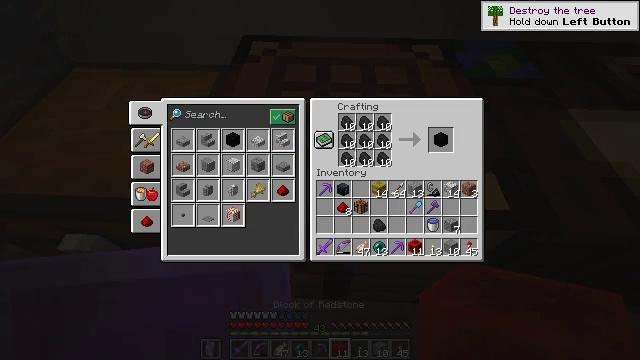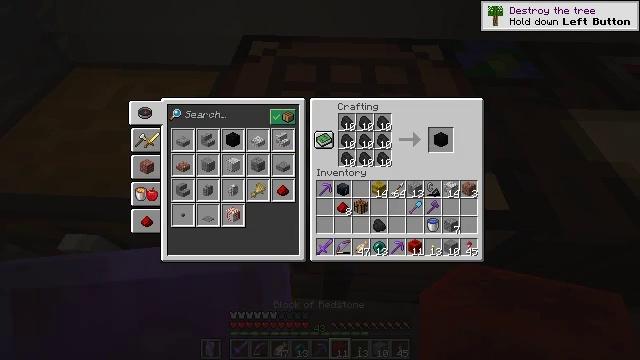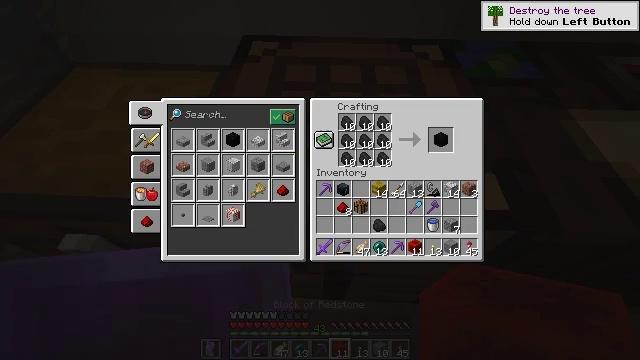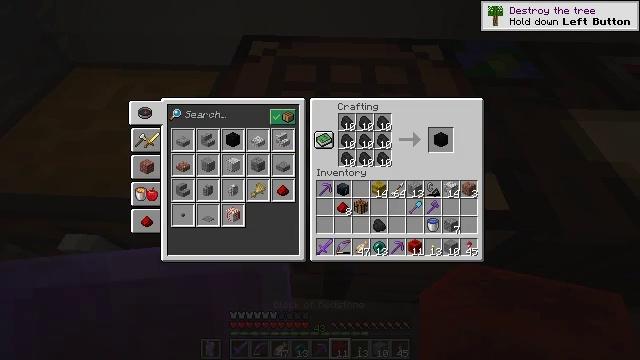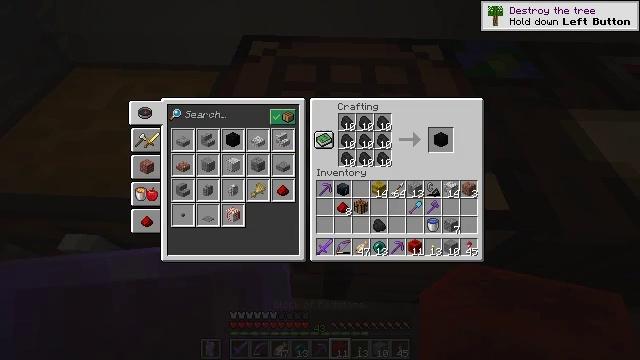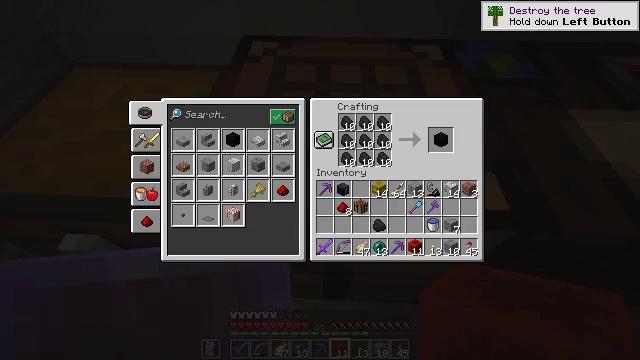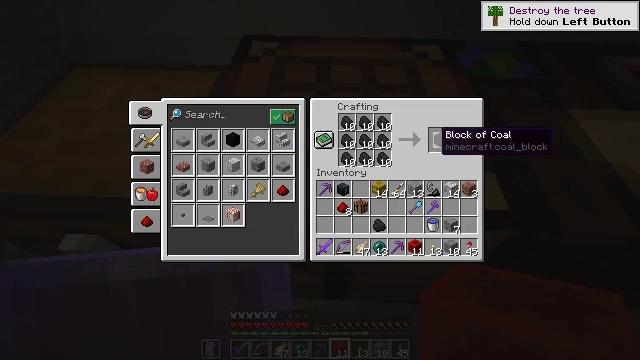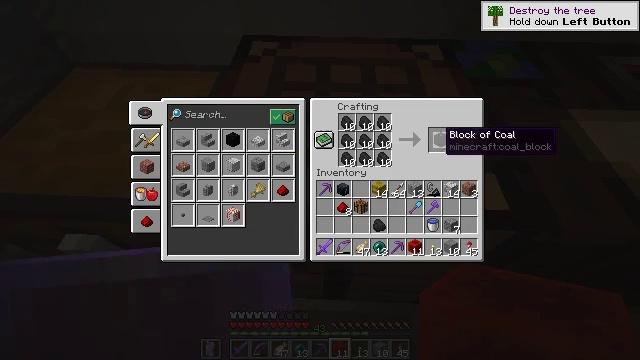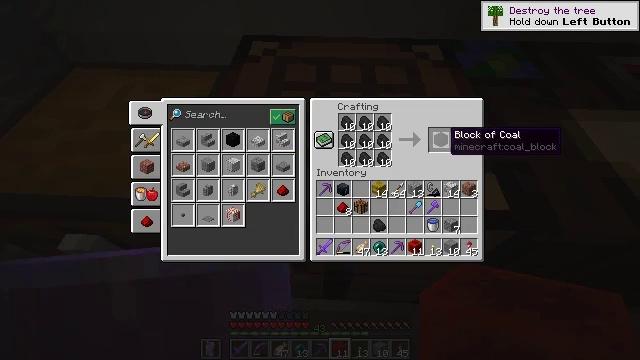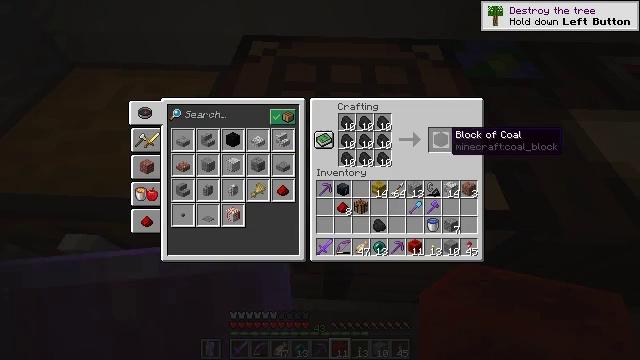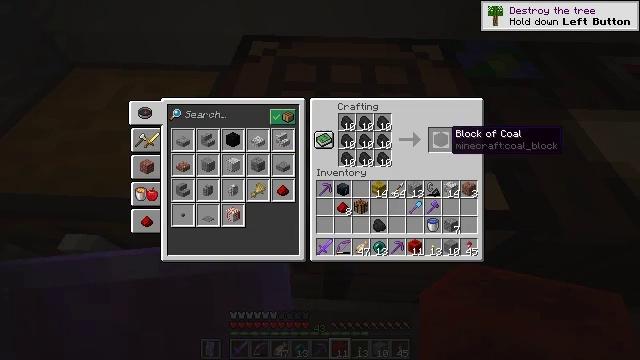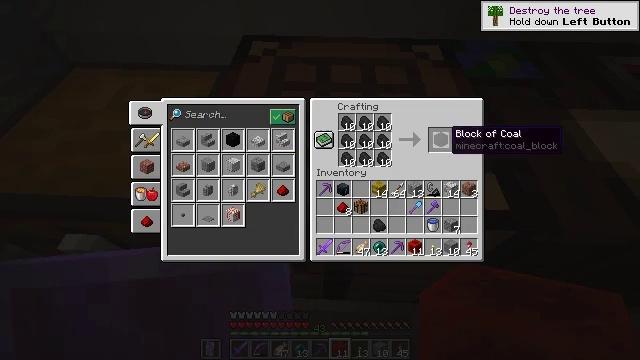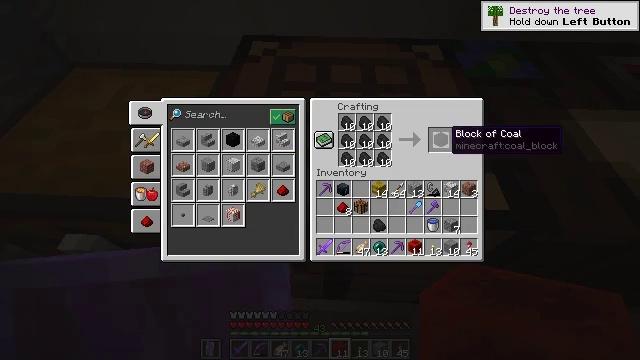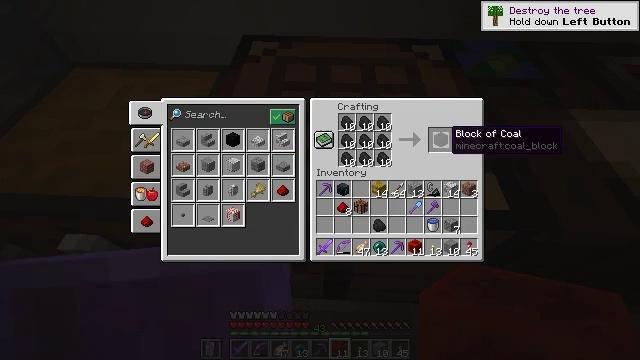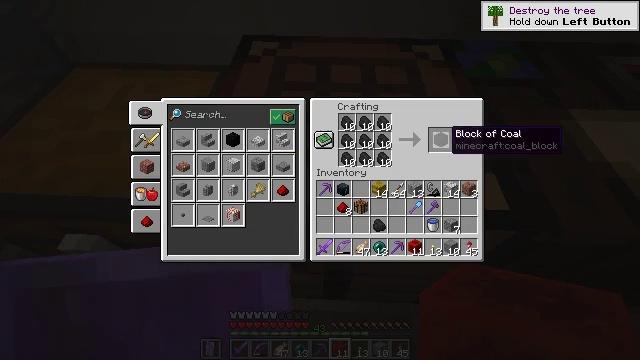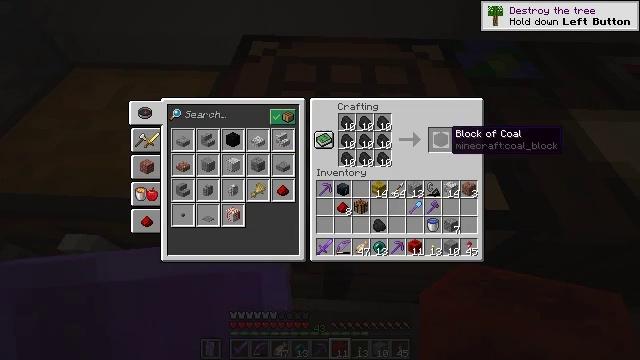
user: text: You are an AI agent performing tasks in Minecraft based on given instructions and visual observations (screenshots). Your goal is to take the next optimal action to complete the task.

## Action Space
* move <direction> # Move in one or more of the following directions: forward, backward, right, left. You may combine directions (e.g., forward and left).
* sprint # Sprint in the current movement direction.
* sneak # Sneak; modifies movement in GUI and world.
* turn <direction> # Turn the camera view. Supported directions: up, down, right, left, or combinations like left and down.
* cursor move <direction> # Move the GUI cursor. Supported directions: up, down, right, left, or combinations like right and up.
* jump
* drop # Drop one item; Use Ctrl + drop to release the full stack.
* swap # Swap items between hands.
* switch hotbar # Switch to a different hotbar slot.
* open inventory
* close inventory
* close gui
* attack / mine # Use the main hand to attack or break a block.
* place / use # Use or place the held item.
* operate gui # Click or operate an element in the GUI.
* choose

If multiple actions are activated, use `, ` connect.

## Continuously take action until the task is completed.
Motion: motion action
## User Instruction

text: Use coal to craft a coal block.
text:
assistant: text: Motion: sneak
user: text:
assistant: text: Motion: sneak
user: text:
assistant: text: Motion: sneak
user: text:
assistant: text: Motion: sneak
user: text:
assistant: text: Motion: sneak
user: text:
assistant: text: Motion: sneak, cursor move right
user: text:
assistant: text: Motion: sneak
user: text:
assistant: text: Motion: sneak
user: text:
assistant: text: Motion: sneak
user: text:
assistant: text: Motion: sneak
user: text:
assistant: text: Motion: sneak
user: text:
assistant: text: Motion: sneak
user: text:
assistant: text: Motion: sneak
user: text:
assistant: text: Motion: sneak
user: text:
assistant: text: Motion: sneak
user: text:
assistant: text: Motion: sneak, operate gui
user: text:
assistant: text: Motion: sneak, operate gui
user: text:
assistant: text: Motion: sneak, operate gui
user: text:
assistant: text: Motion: sneak, operate gui
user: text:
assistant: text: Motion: sneak, operate gui
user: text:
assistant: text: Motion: sneak, operate gui